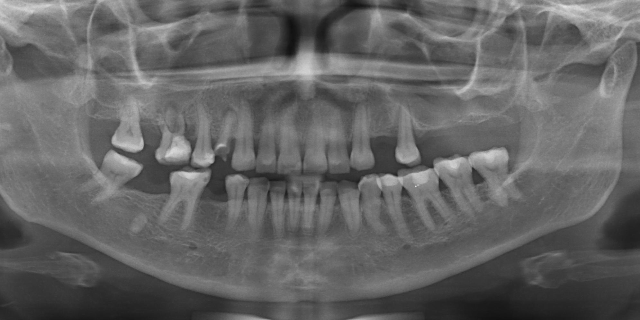
adult